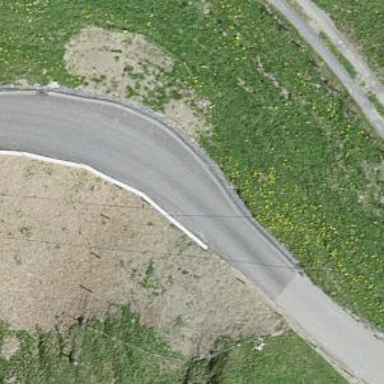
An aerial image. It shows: Passing place on the road.